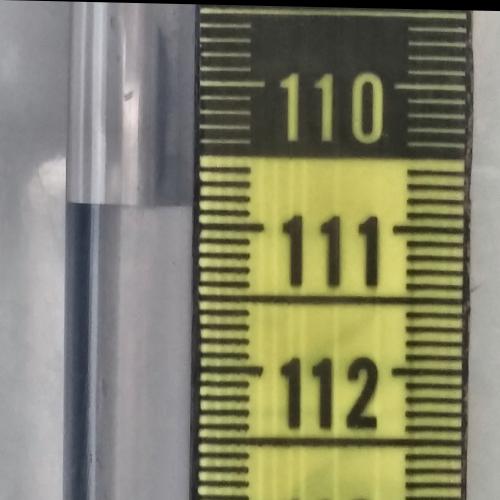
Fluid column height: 110.9 cm